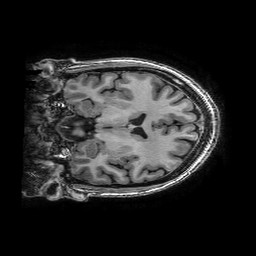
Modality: T1w
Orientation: coronal
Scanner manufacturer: ge
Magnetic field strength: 3 T
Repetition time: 0.008928 s
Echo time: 0.003492 s